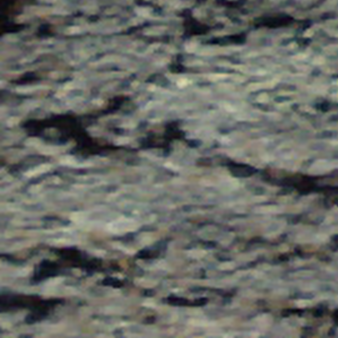
Label: other